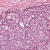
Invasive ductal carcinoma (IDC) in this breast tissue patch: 0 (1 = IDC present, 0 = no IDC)